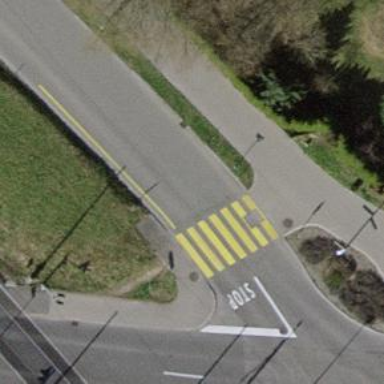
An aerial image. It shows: Uncontrolled zebra crossing on the road.